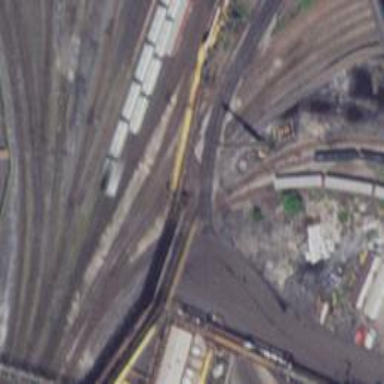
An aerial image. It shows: Railway crossing.